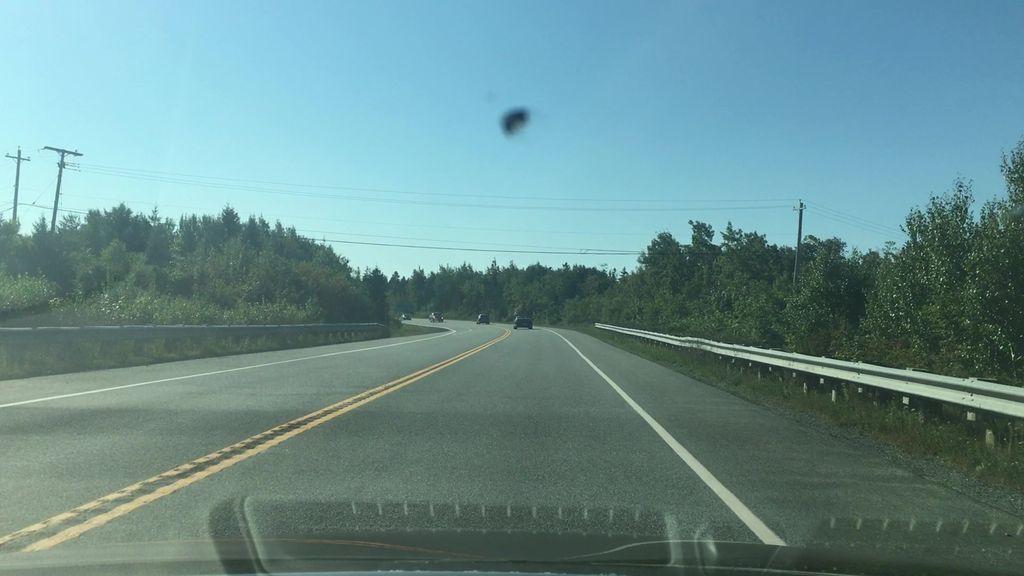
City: halifax